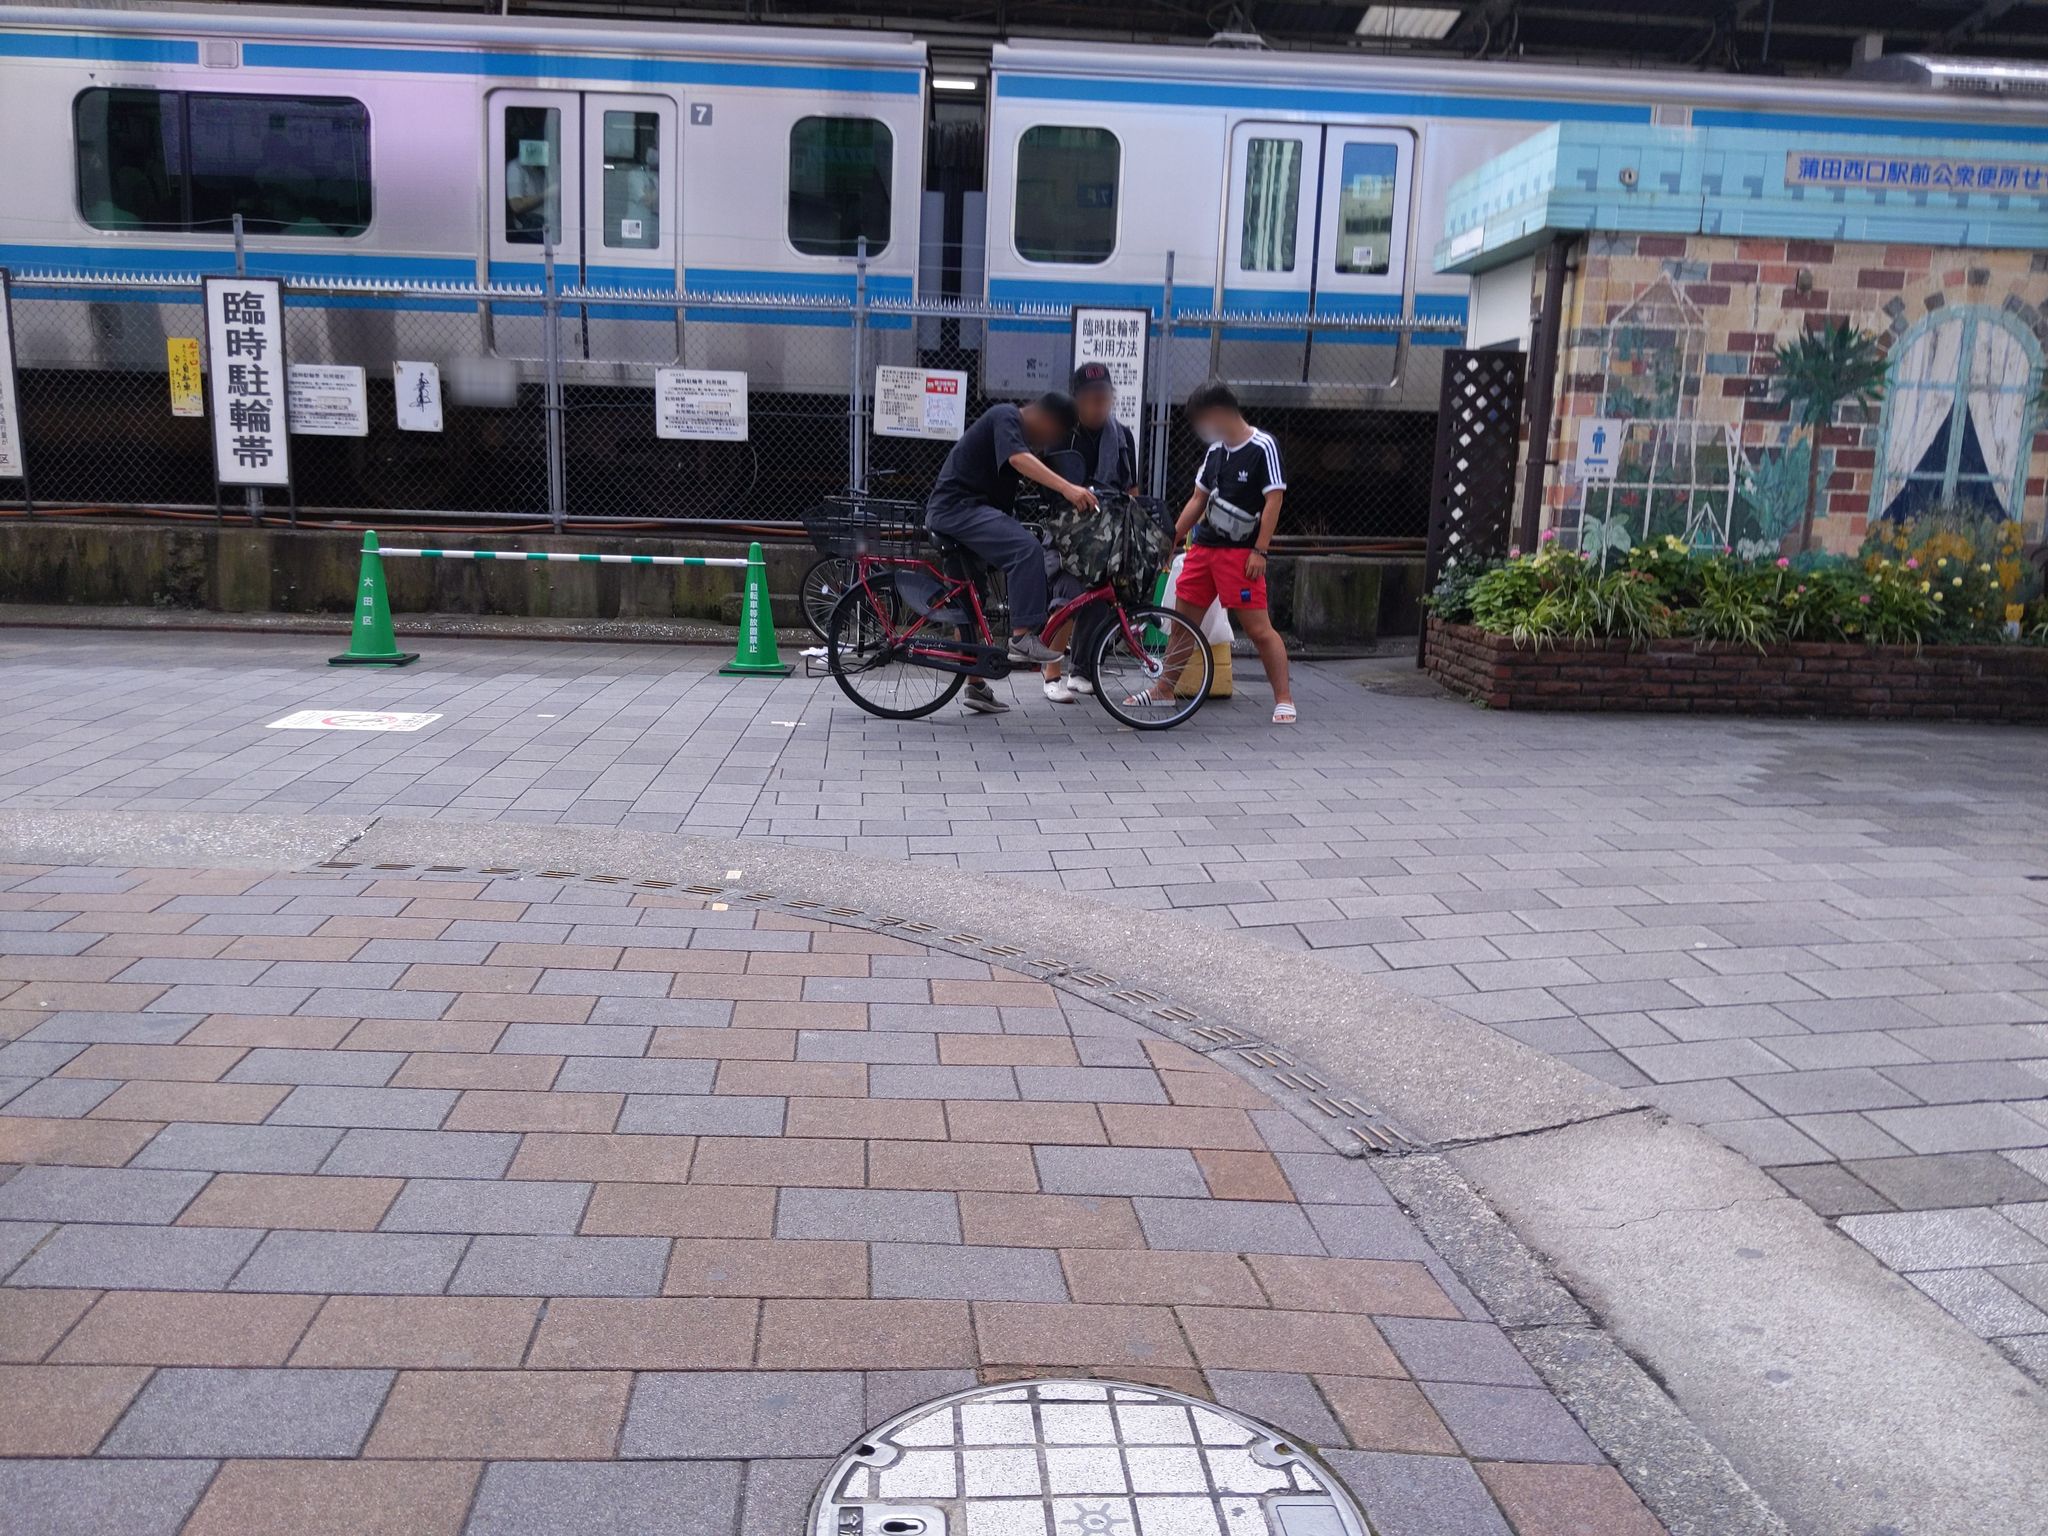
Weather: clear
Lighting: day
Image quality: good
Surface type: walking surface
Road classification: tertiary, footway
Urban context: urban centre
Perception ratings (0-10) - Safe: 5.27, Lively: 3.89, Beautiful: 3.19, Boring: 2.59, Depressing: 3.55, Wealthy: 3.89